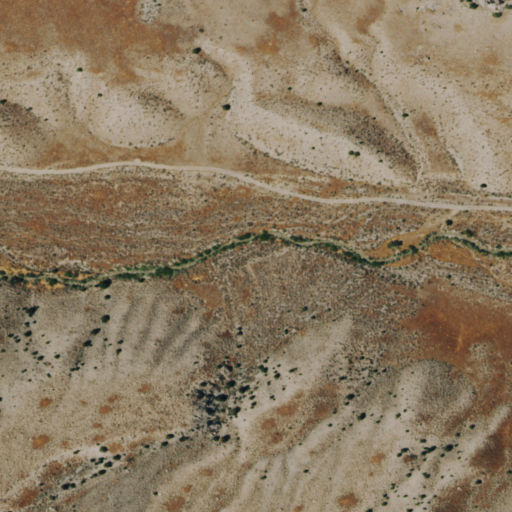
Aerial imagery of valley in Nevada named Red Canyon containing only shrub